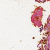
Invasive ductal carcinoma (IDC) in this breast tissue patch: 0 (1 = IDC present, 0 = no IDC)